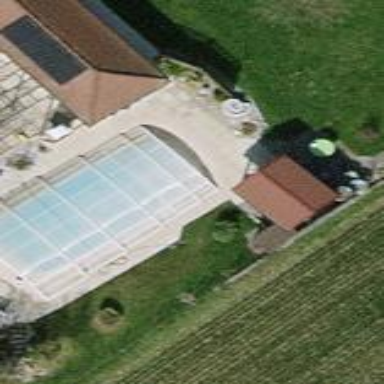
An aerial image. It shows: Swimming pool located in leisure land.